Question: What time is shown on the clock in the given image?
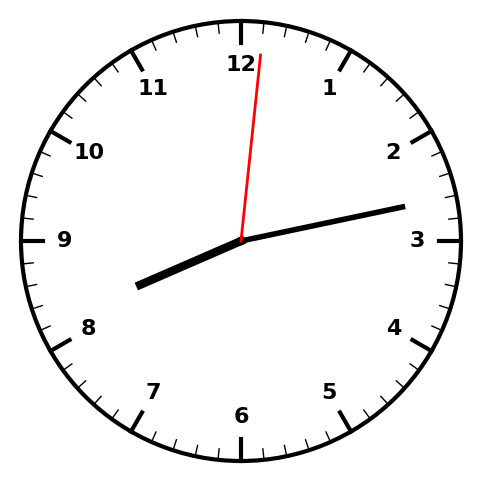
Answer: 08:13:01